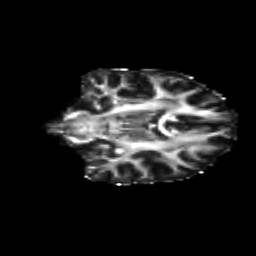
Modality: FA
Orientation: coronal
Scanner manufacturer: siemens
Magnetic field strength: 3 T
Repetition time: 9.2 s
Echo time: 0.084 s